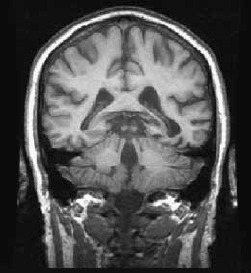
Label: notumor